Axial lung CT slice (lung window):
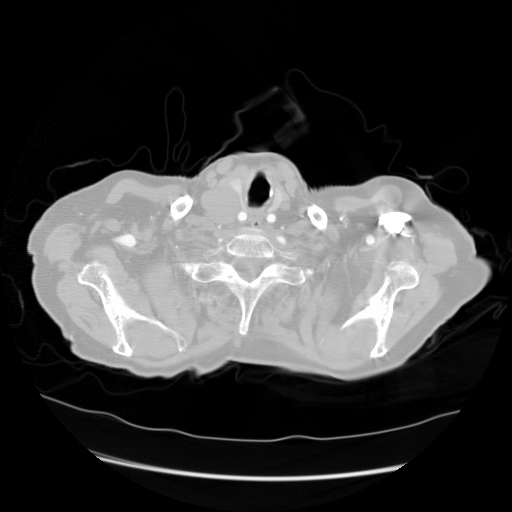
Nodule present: no